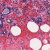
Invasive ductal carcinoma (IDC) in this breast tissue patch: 0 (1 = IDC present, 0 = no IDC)